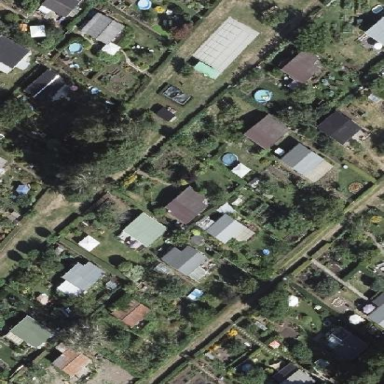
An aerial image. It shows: Plot in the allotments.